Question: For example I have an x values and y values like this :
'''
x = [0.5 , 1.5 , 2.5];
y = [3, 6, 9];
'''
And I want to draw a graph like below. (Red lines and spesific red values on axis are important for me, scale of axis doesnt matter)

I am searching for a while but no luck. How can i do that.
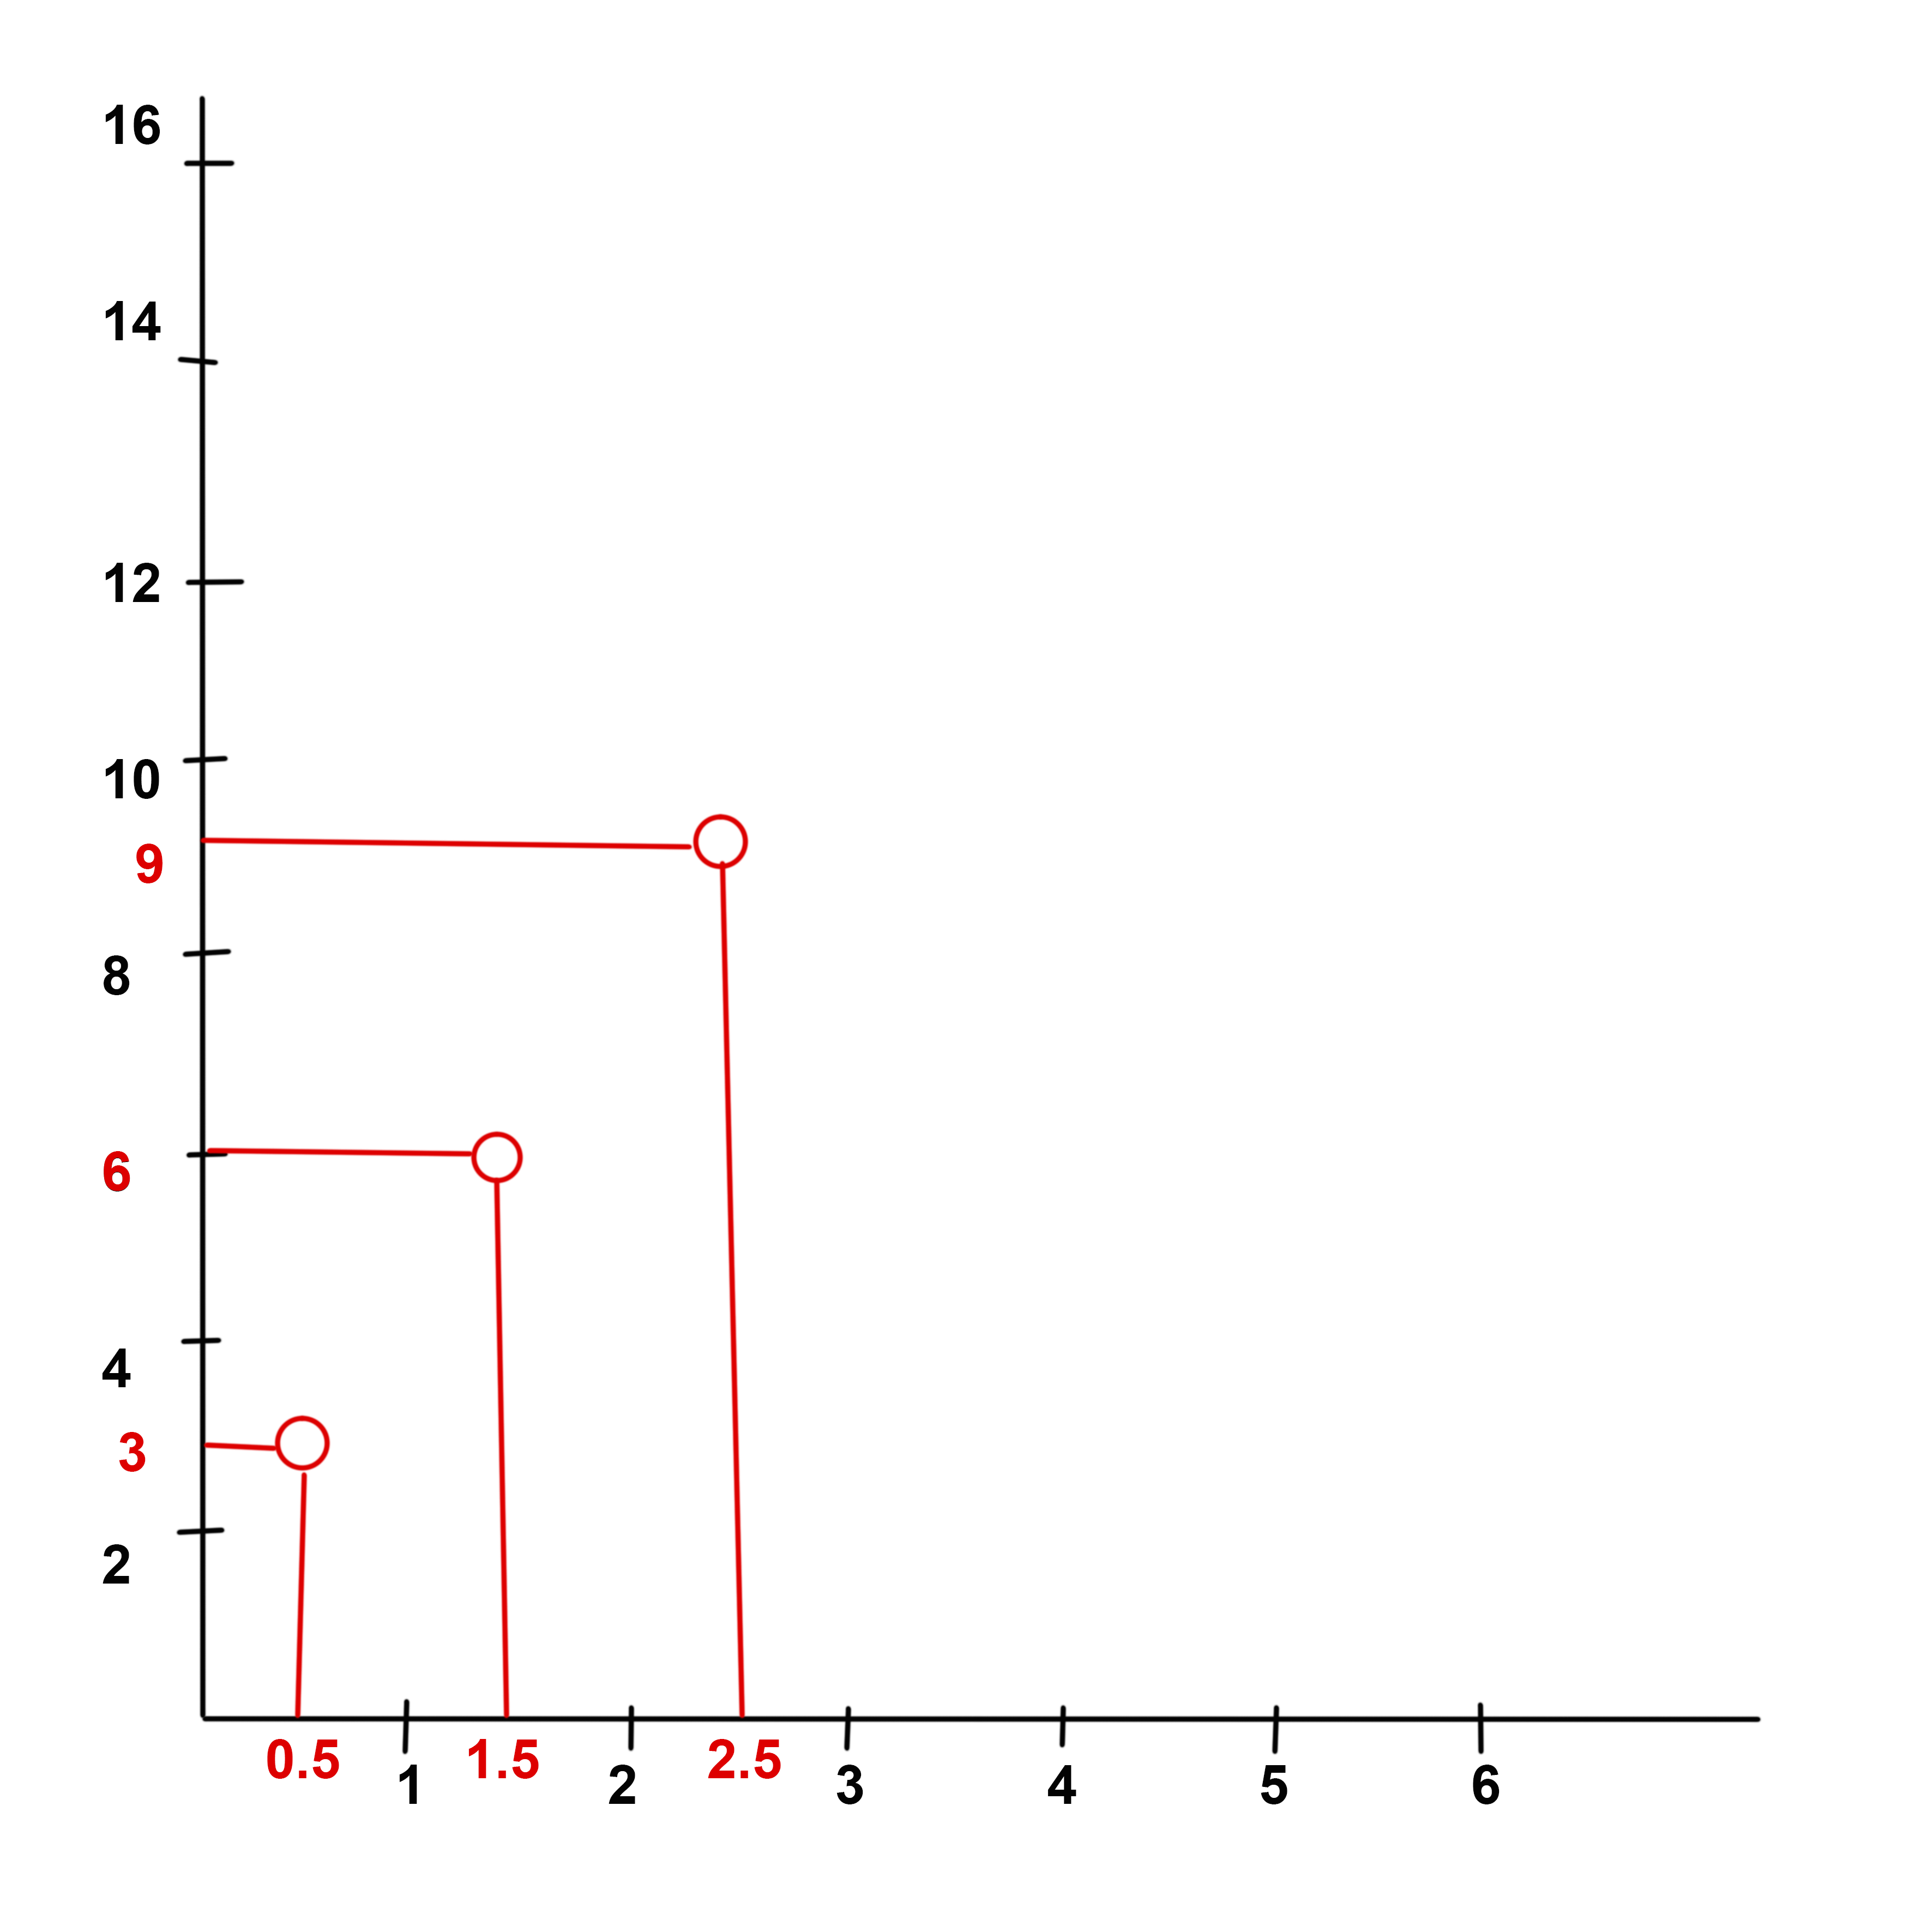
Answer: Try this. Note that 'x' and 'y' are assumed to be vectors.
'''
stem(x,y,'r'); %// plot vertical lines with circles
hold on %// keep current graph; more will be added
plot([zeros(1,numel(x)); x], [y; y], 'r') %// plot horizontal lines
set(gca, 'xtick',sort(x), 'ytick',sort(y)) %// set ticks on x and y axes
axis([0 6 0 10]) %// set axis size
'''